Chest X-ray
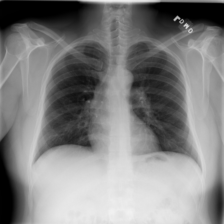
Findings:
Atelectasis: negative
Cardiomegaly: negative
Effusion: negative
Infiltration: negative
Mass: negative
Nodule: negative
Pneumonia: negative
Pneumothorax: negative
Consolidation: negative
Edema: negative
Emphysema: negative
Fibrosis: negative
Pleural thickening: negative
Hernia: negative